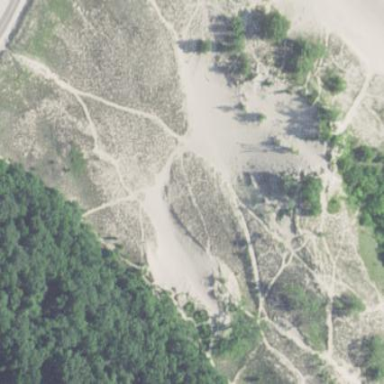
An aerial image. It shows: Sandy area in nature.